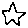
Label: star